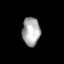
Tissue: lung
Cell type: Epithelial cells
Senescence score: 0.2434
Nuclear area (px): 494
Mean DAPI intensity: 172.316